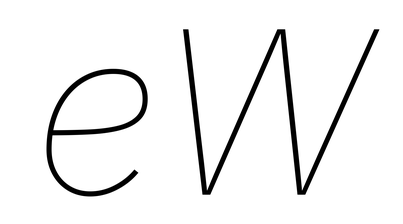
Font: Inter-Italic_Thin_Italic